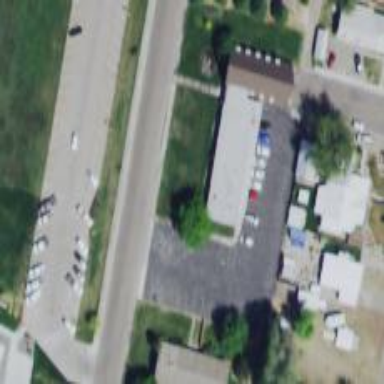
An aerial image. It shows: Parking area.